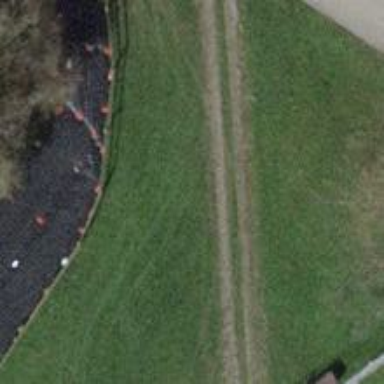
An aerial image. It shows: Dirt path.